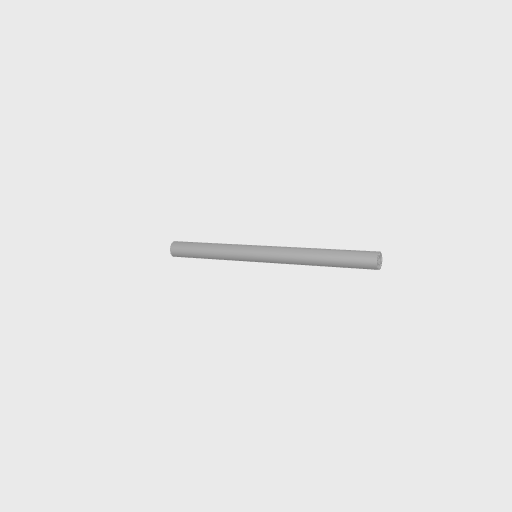
Part: GoTUBE432